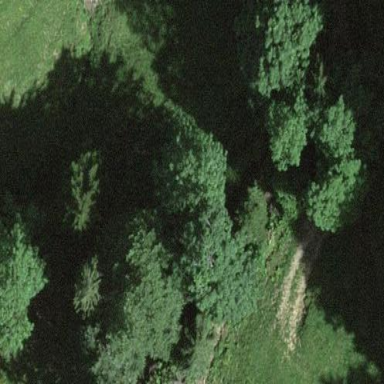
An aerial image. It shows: Forest with mixed types of leaves.